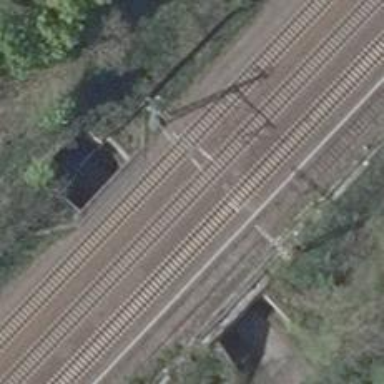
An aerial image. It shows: Bridge over railway with electrified contact lines.